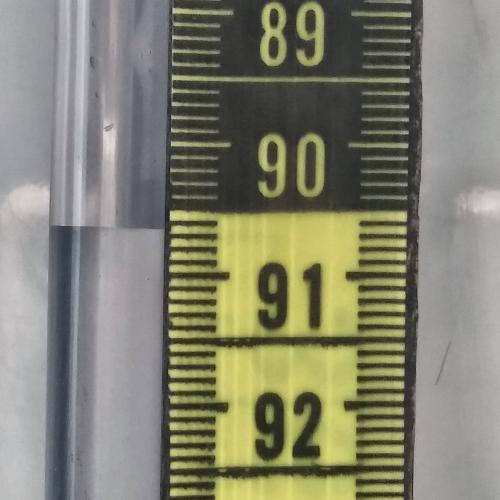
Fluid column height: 90.6 cm